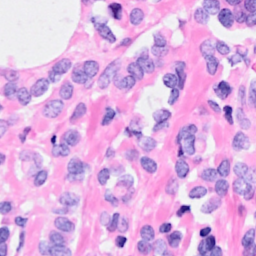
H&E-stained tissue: Breast